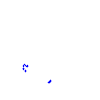
Particle: kaon